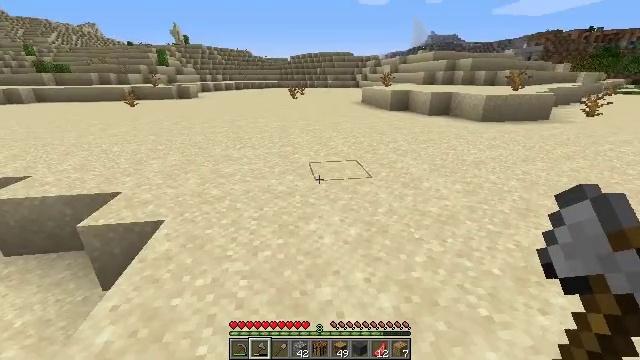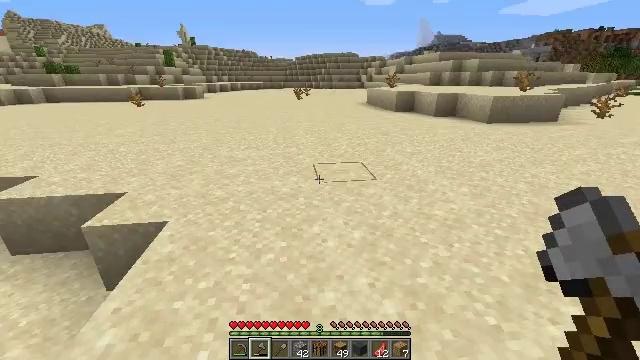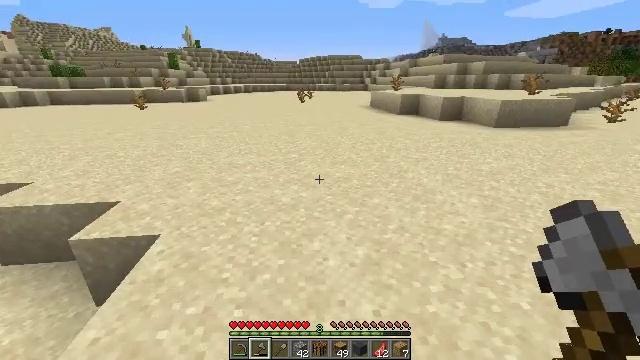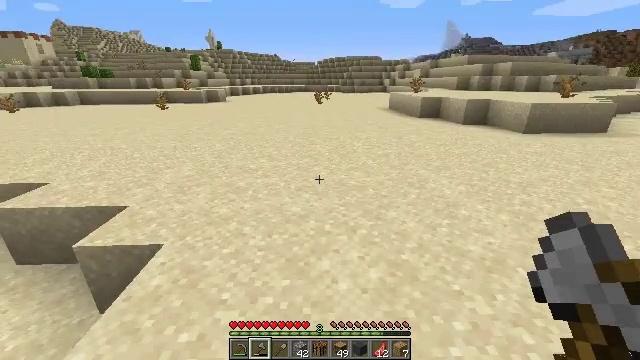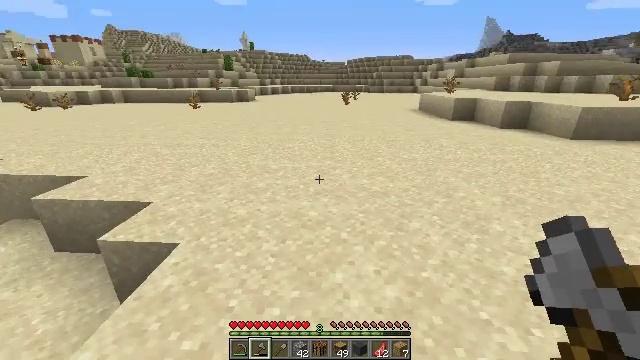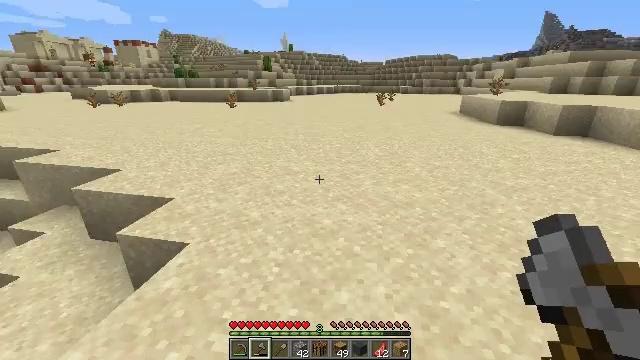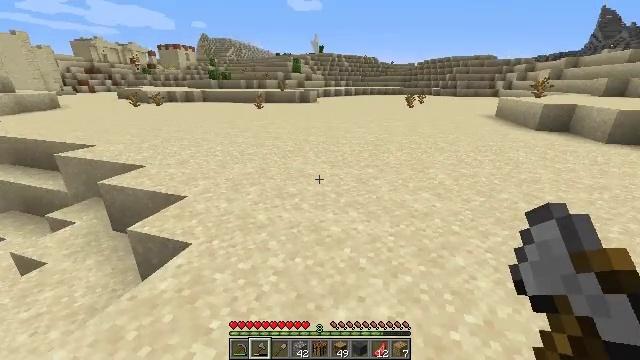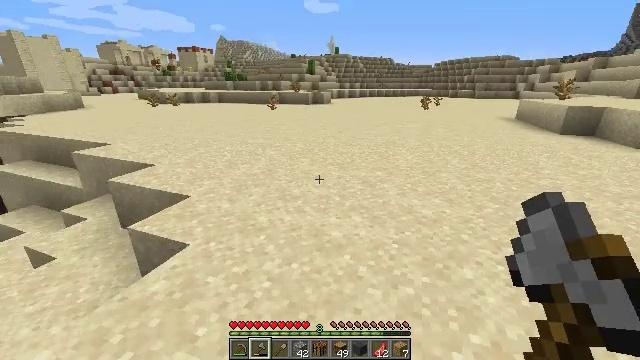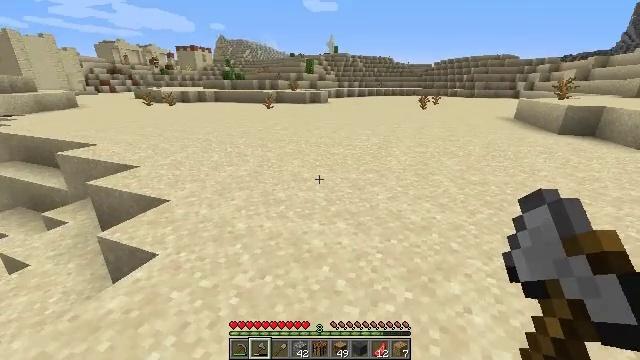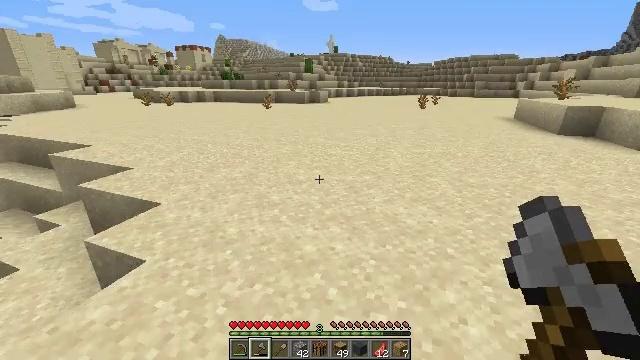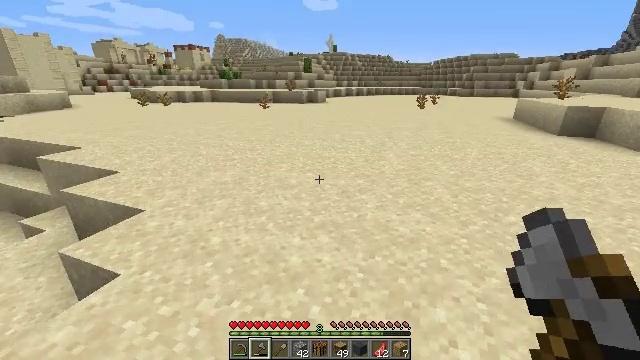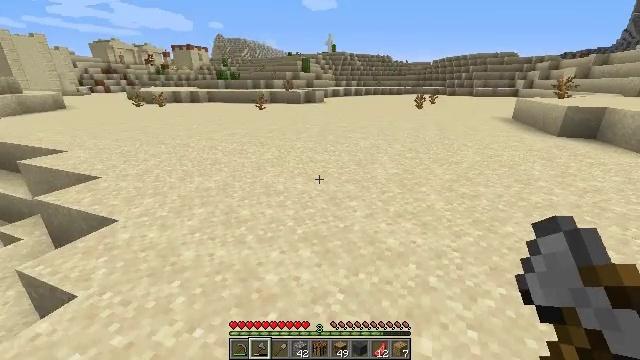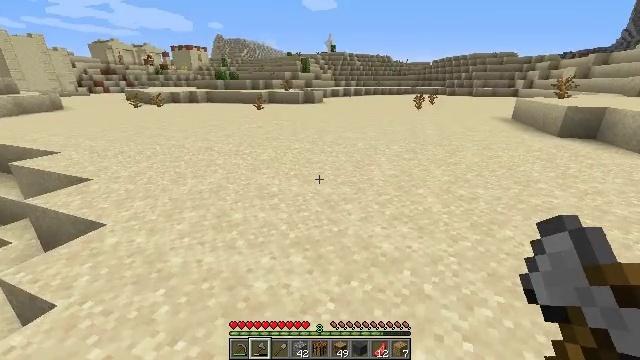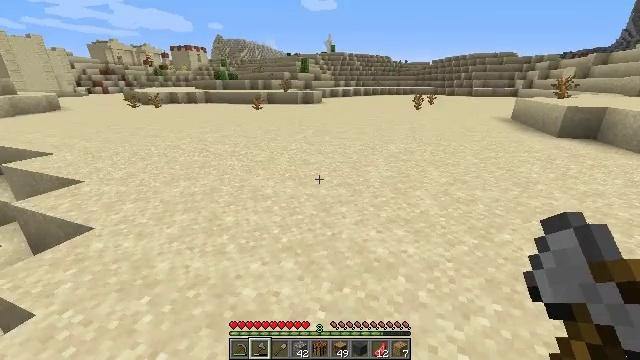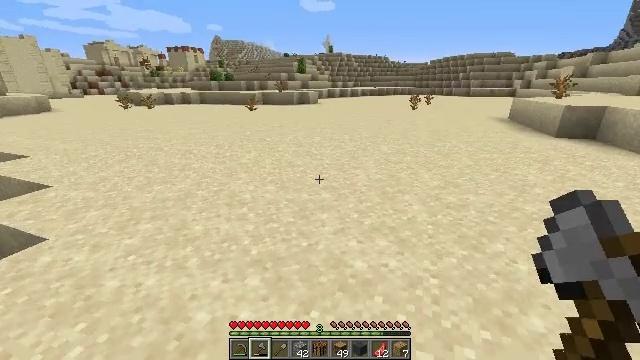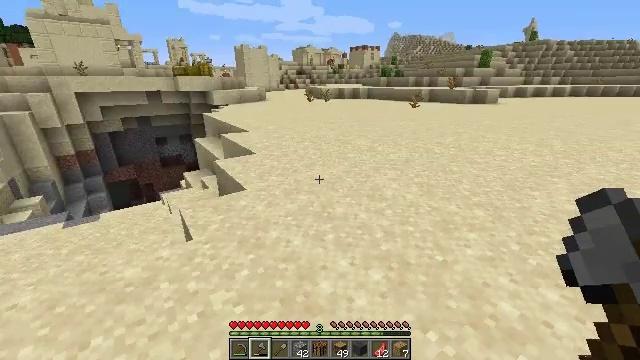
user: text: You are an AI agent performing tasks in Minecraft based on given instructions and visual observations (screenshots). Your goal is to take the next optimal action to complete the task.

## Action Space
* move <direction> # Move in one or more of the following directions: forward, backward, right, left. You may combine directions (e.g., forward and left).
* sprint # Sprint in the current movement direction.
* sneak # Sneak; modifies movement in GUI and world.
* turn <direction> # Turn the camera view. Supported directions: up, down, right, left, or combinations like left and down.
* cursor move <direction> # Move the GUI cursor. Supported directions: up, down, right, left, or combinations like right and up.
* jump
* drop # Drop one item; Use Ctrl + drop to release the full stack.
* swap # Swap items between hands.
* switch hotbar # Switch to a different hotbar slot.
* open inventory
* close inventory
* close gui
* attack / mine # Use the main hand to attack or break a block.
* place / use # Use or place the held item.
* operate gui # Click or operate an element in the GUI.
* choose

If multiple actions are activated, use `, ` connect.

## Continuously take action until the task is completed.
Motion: motion action
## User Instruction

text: Hunt a rabbit.
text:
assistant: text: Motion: move forward, turn left
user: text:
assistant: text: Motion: move forward
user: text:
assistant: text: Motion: move forward and move right, turn left
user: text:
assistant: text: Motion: move forward and move right, turn left
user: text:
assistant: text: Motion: move forward and move right, turn left
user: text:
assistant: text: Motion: move forward and move right, turn left
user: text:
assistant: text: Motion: move forward and move right, turn left
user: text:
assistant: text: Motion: move forward and move right
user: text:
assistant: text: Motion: move forward and move right
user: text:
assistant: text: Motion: move forward and move right
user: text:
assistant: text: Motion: move forward and move right
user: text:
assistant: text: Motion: move forward and move right
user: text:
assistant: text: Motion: move forward and move right
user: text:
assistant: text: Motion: move forward and move right
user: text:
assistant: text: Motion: move forward and move right, turn left
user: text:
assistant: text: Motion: move forward and move right
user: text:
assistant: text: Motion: move forward and move right
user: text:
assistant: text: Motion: move forward and move right, turn right
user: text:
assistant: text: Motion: move forward and move right, turn right
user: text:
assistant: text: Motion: move forward, turn right
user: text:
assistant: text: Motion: move forward
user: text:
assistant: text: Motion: move forward, turn right
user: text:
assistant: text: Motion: move forward
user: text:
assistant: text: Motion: move forward, turn right
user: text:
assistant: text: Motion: turn right
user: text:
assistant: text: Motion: turn right and up
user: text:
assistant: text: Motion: no_op
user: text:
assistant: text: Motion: move right
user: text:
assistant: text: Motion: move right
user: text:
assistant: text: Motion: move right, turn left and up